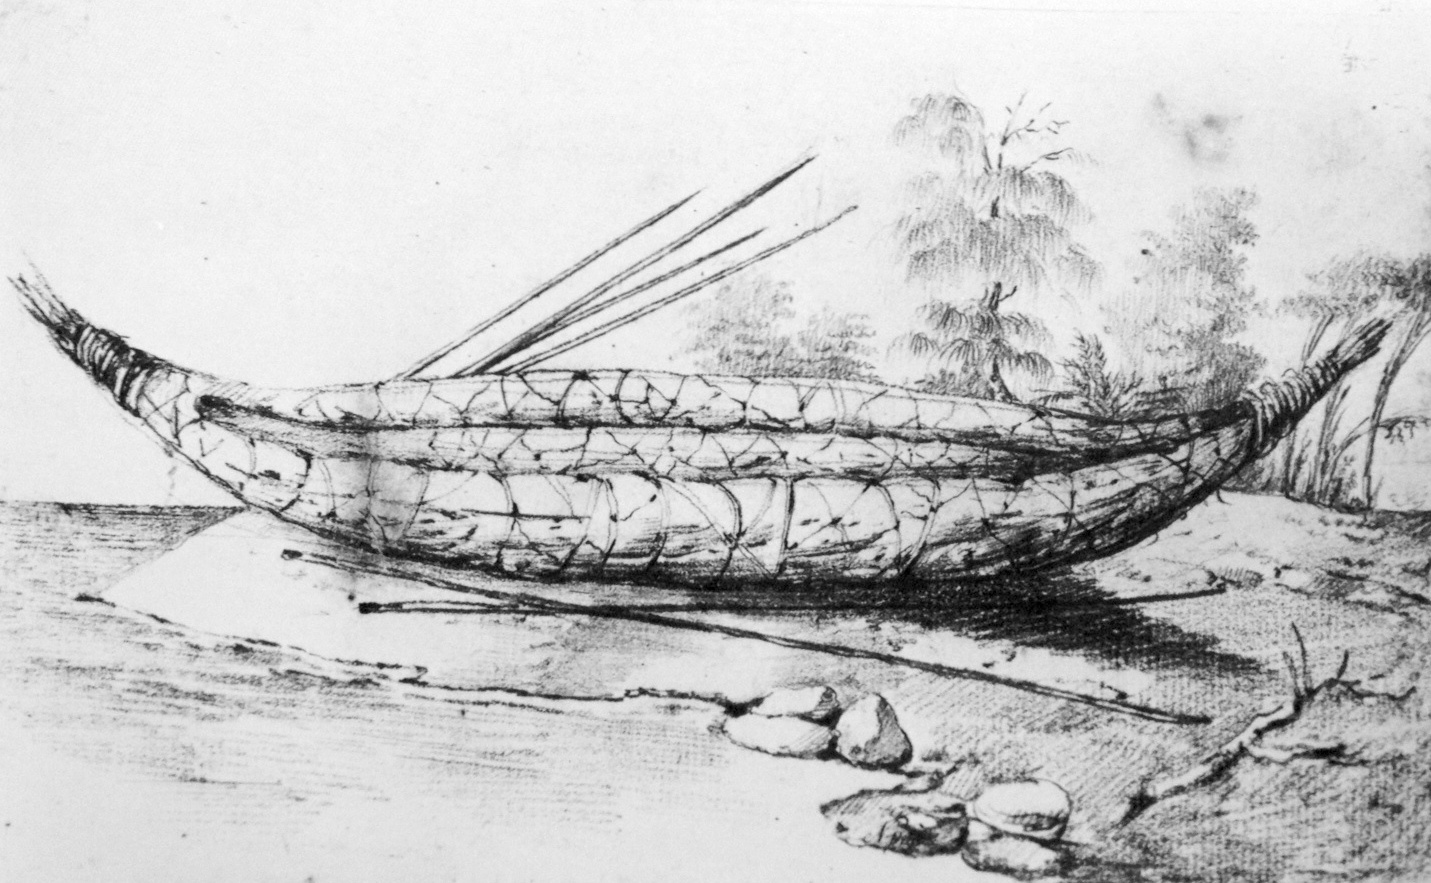
Label: canoe